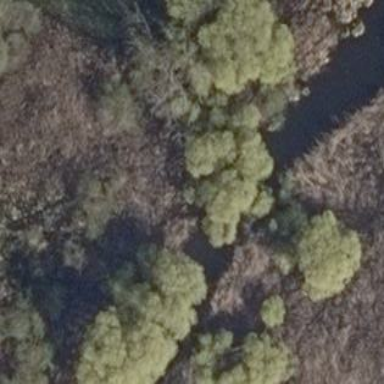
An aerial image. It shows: Area covered in scrub vegetation.